Question: I am interested in creating a Matlab script that will consider a rectangle and allow me to calculate the length of vectors between one point and several other points placed along the perimeter of the rectangle. For example, calculating the length of all the vectors indicated in red on the image below, using point 9 as the origin.

This will need to include the ability to specify the location of each point and should be adaptable to rectangles with different dimensions. I would like to be able to calculate the vector lengths using any of the specified points as the origin. For example from point 1 to all other points on the perimeter.
I realize this is a potentially time consuming task so any help would be greatly appreciated, as I am a novice with Matlab. Look forward to seeing some ideas! Cheers.
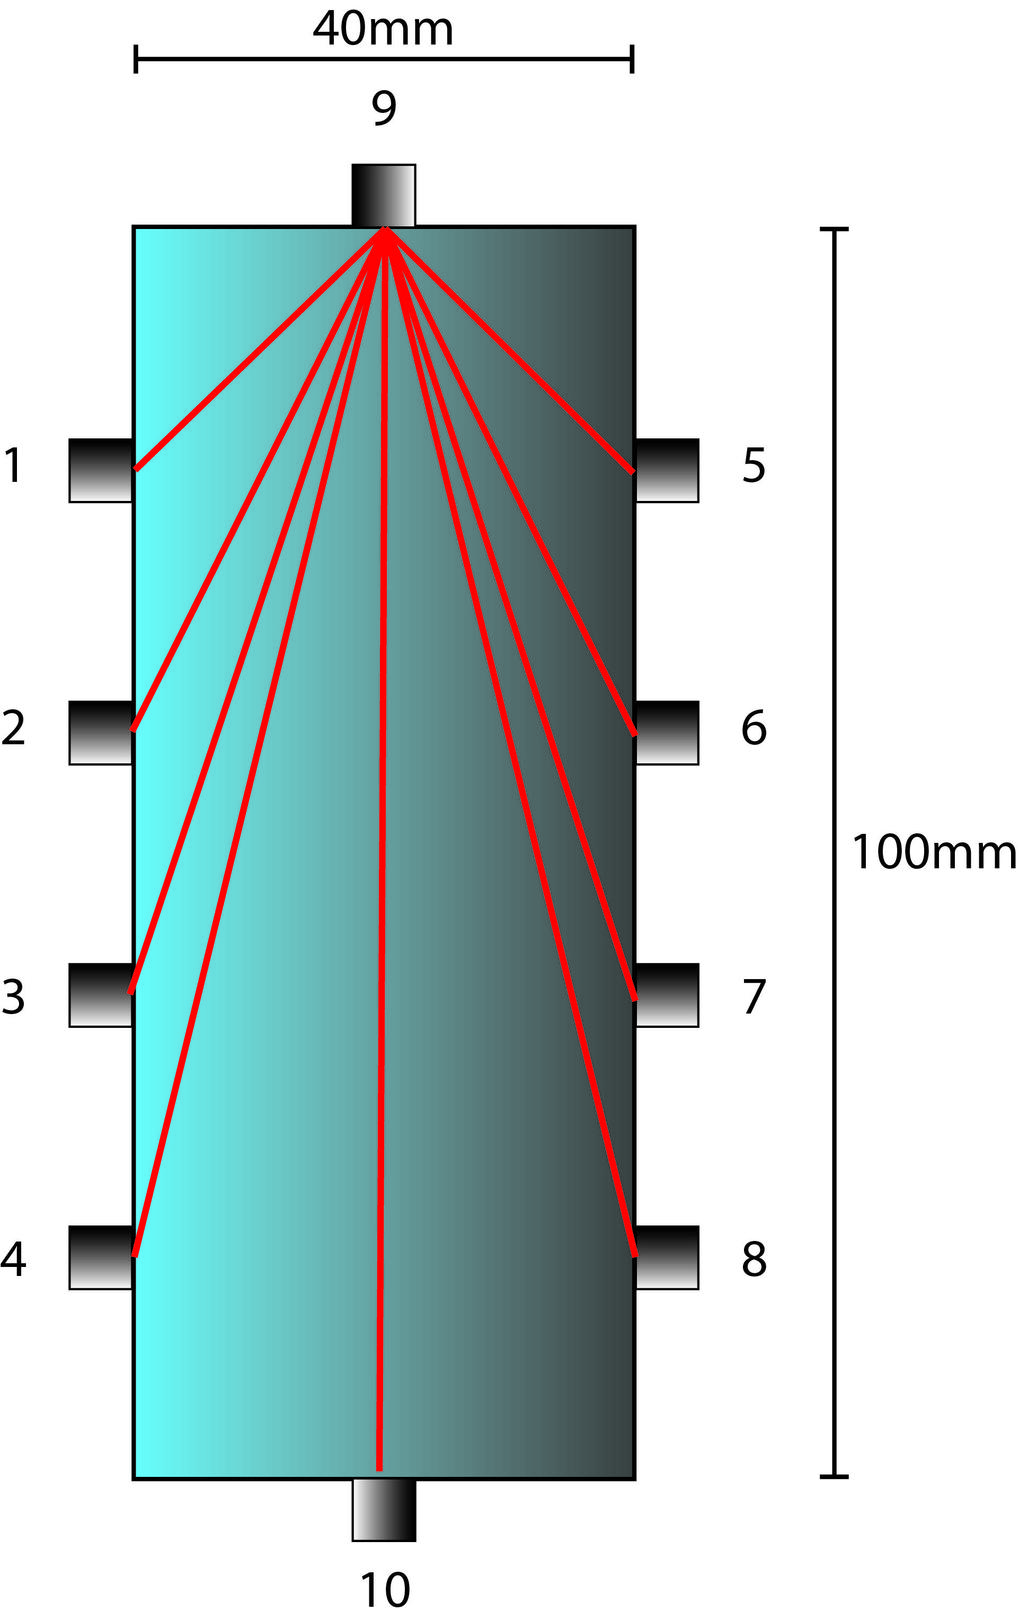
Answer: Building on top of @ihcgeneva's post, I would avoid using loops all together and use <URL> instead. The code by @ihcgeneva can be greatly simplified to:
'''
xList = [1, 2, 3, 4, 5];
yList = [5, 4, 2, 2, 1];
rootPoint = 3; %The point you want as your 'base'
Distance = sqrt(sum(bsxfun(@minus, [xList; yList].', [xList(rootPoint) yList(rootPoint)]).^2, 2));
'''
Note that there is no need to define the anonymous function 'd'. In addition, there is also no need for a loop. With MATLAB, you are always encouraged to <URL> your code. What vectorization means is that there are certain functions in MATLAB that will accept an array or matrix of inputs and the function will operate on each entry individually. The output of these functions will give you an array or matrix of the same size that has each of those values having the function applied to those elements. It has been shown to be much faster over looping through each element in your array or matrix and applying the function to each element one at a time. It's mostly due to function call overhead. It would be more efficient to just call the function once rather than many times for as many elements as you want to apply the function to.
Now, the above code is quite a handful to absorb, but still pretty easy to understand once you get the hang of it. 'bsxfun' stands for inary ingleton Epansion ction. If we look inside the function, we are invoking the 'minus' function between a single point in your rectangle found at the index 'rootPoint' with all of the other co-ordinates in the rectangle. What we will do is place the co-ordinates into a 2D matrix where the first column denotes the 'x' co-ordinate and the second column denotes the 'y' co-ordinate. Next, what 'bsxfun' is doing is that it the point located at 'rootPoint' so that it is the same size as this 2D matrix. 'bsxfun' will then do an element by element subtraction between this duplicated matrix with the original 2D matrix that you created.
This will perform the first part of the Euclidean distance where you subtract the corresponding dimensions. This creates an output 2D matrix where the first column is the subtraction of the 'x' components and the second column is the subtraction of the 'y' components. We then square each value in the matrix, then sum over the columns then take the square root, thus completing the Euclidean distance operation. @lhcgeneva has put you on the right track where the shortest distance between the point you are looking at with the other points in the rectangle is the Euclidean distance.
---
Now if you want to plot the lines from one point to another like you have in your image, you actually don't need to calculate the lengths at all. You just need to know where the points along the rectangle are located, show the image, then use 'plot' and plot lines from each point in the rectangle to the source point. This looks very much like an IC Pin layout diagram, so I'm going to use one that I found on the Internet:
<URL>
Let's use pin #3 as the source. I've also gone through the image and pin-pointed the location of the middle of each pin:
'''
points = [49 84; 49 133; 49 178; 49 229; 49 277; 49 325; 49 372; 205 374; 205 325; 205 276; 205 228; 205 181; 205 131; 205 87];
'''
The first column is the 'x' or column co-ordinate while the second column is the 'y' or row co-ordinate of where the centre is for each pin in this image. Now, all you have to do is show this image, use 'hold on' to make sure that you can place multiple lines on the plot without it erasing, and plot lines from the source point to each point in the matrix:
'''
im = imread('http://www.infraredremote.com/images/14-pin-IC.jpg');
imshow(im);
hold on;
points = [49 84; 49 133; 49 178; 49 229; 49 277; 49 325; 49 372; 205 374; 205 325; 205 276; 205 228; 205 181; 205 131; 205 87];
rootPoint = 3;
for idx = 1 : size(points, 1)
plot([points(rootPoint, 1) points(idx, 1)], [points(rootPoint, 2) points(idx, 2)], 'r', 'LineWidth', 5);
end
'''
The above code loads in the image directly from the Internet. We then show the image with <URL> then use 'hold on' like we talked about before. Next, we choose our root point, which is pin 3, then we loop over all of the points and draw a line from the root point to each pin. We make the line red, as well as making the width of the line 5 pixels thick. In this case, we do need to loop over the points to make it easy. We can vectorize the plotting, but it will become a bit sophisticated given your knowledge of MATLAB so far.
In any case, this is what I get:

# Edit
In your comments, you said you wanted to display the distances from the root point to each point in your rectangle. You can do this with a loop. Unfortunately when it comes to printing, there isn't a way to do it easily with vectorization, but looping just to print out statements should take very little time so we shouldn't worry about vectorization here.
As such, you can do something like this:
'''
%// Define points along rectangle and root point
points = [49 84; 49 133; 49 178; 49 229; 49 277; 49 325; 49 372; 205 374; 205 325; 205 276; 205 228; 205 181; 205 131; 205 87];
rootPoint = 3;
%// Find distances
Distance = sqrt(sum(bsxfun(@minus, points, points(rootPoint,:)).^2, 2));
for idx = 1 : numel(Distance)
fprintf('Distance between reference point %d and point %d is %f
', ...
rootPoint, idx, Distance(idx));
end
'''
Note that I had to modify the code slightly with respect to the distances. Because our points are now in a 2D array, the core algorithm is still the same, but I had to get the points in a slightly different way. Specifically, I didn't need to construct the 2D matrix inside 'bsxfun' as that was created already. I can also easily extract out the root point by getting all of the columns for a single row located at the row indexed by 'rootPoint'. Next, we loop over each distance from the root point to each point in the rectangle and we simply print those out. This is the output I get:
'''
Distance between reference point 3 and point 1 is 94.000000
Distance between reference point 3 and point 2 is 45.000000
Distance between reference point 3 and point 3 is 0.000000
Distance between reference point 3 and point 4 is 51.000000
Distance between reference point 3 and point 5 is 99.000000
Distance between reference point 3 and point 6 is 147.000000
Distance between reference point 3 and point 7 is 194.000000
Distance between reference point 3 and point 8 is 250.503493
Distance between reference point 3 and point 9 is 214.347848
Distance between reference point 3 and point 10 is 184.228119
Distance between reference point 3 and point 11 is 163.816971
Distance between reference point 3 and point 12 is 156.028843
Distance between reference point 3 and point 13 is 162.926364
Distance between reference point 3 and point 14 is 180.601772
'''
This looks about right, and certainly makes sense as the distance between point 3 and itself (3rd row of the print-out) is 0.